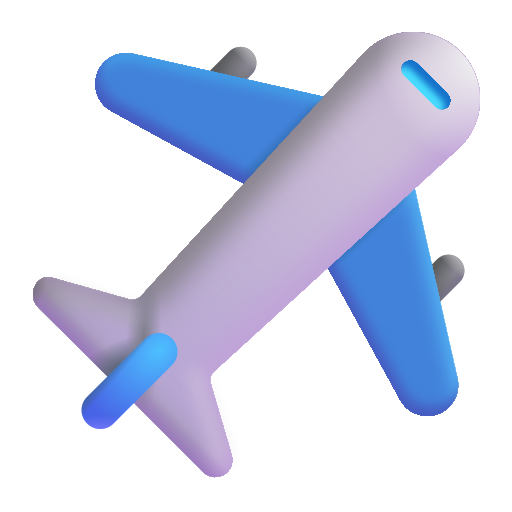
airplane color